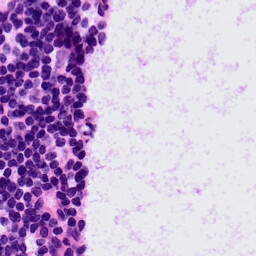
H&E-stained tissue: LymphNode